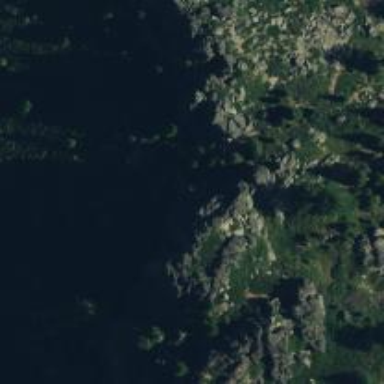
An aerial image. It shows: Climbing crag.